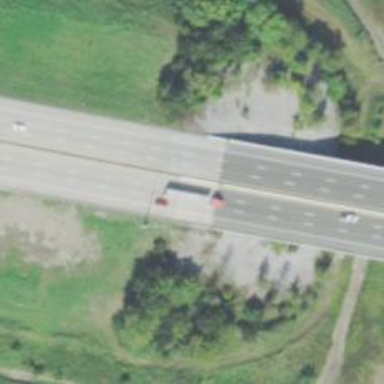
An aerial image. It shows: Motorway with embankment.